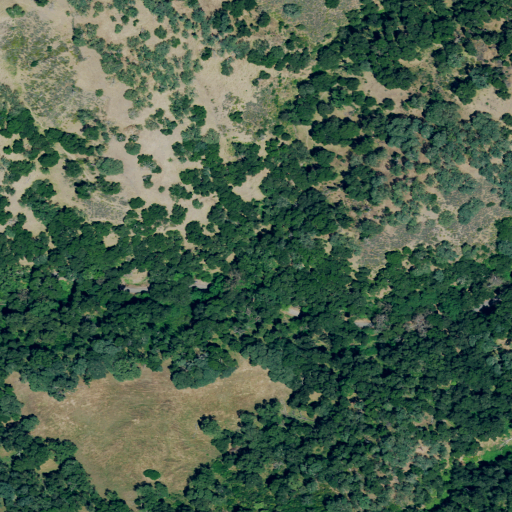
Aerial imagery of valley in California named Coal Mine Canyon containing mixed forest, shrub, open development, evergreen forest, and grassland